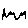
Label: zigzag